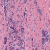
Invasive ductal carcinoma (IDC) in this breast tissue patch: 1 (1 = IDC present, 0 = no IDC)